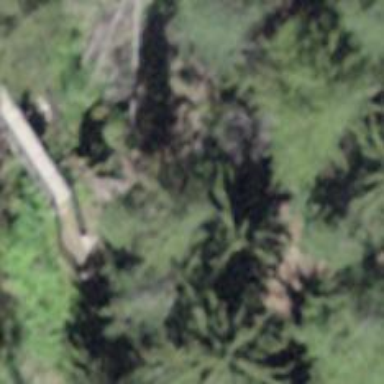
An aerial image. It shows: Bench.